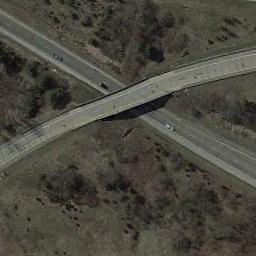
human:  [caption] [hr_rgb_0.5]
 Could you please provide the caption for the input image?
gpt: The cross-line overpass is over the roads on the wasteland .

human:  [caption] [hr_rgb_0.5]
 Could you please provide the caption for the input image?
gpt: The overpass is next to the bare land and some trees .

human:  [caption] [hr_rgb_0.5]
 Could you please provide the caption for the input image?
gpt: This overpass intersects the road at right angle  And a white car is moving on it .

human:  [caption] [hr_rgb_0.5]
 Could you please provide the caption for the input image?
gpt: There are many trees beside the overpass .

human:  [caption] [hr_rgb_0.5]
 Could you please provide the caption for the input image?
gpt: There are some brown trees beside the overpass .